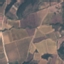
Land use / land cover: PermanentCrop